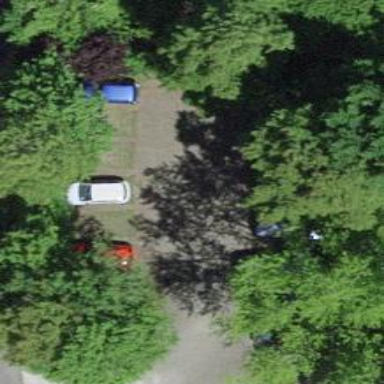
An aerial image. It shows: Parking aisle with paving stones.